Question: ## Problem
As far as I understand in RAP every single servlet request should go through the Equinox Servlet Bridge. This includes the Help pages, which are JSP files inside the org.eclipse.help.webapp plugin.
I have the following Servlet Mapping in the Web.xml:
'''
<servlet-mapping>
<servlet-name>equinoxbridgeservlet</servlet-name>
<url-pattern>/*</url-pattern>
</servlet-mapping>
'''
If I deploy my application into websphere, then I cannot open the help, and I get this error:

It seems, that WebSphere simply ignores my will, that I want to handle even the "/index.jsp" url with the equinox servlet.
## Already Tried
I tried the custom property of the web container, but it did not help.
In the <URL> it is stated:
> When a url-pattern is defined in the jsp-property-group of the
web.xml, file, it is typically mapped to, and handled by the
JavaServer Page (JSP) engine. If you have applications that must
override this mapping so that they can handle and serve the JSP
content themselves, set the
com.ibm.ws.webcontainer.enableJspMappingOverride property to true.
I also added the following snippet to the web xml, but it also did not help:
'''
<jsp-config>
<jsp-property-group>
<description>Enables using help webapp JSP pages with Websphere</description>
<url-pattern>*.jsp</url-pattern>
</jsp-property-group>
</jsp-config>
'''
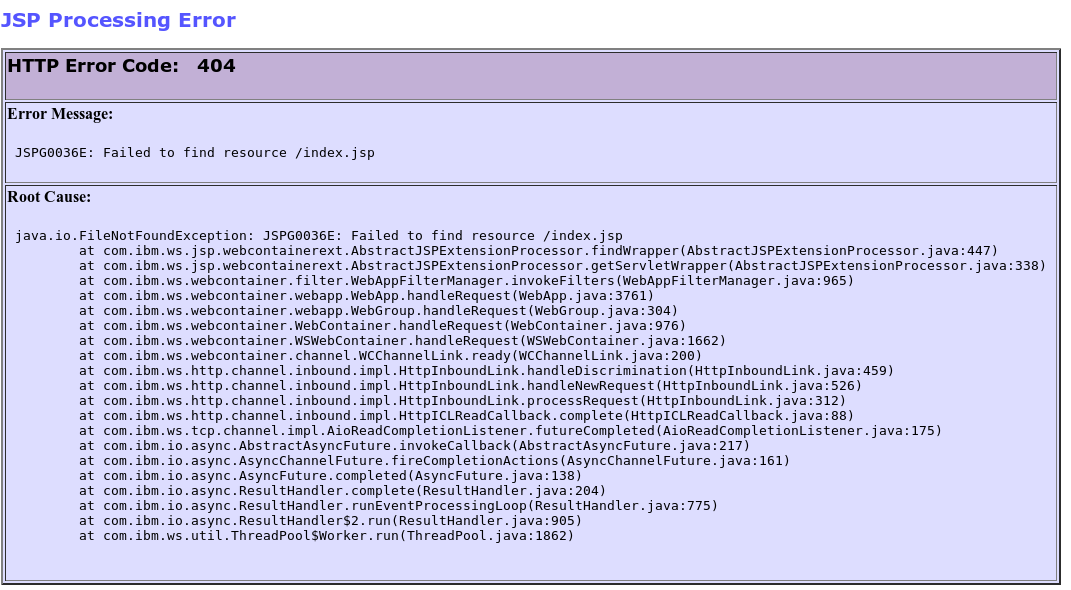
Answer: It seems, that the custom property is neccessary, but not enough. I need an extra servlet mapping as <URL>.
So the mapping should look like this:
'''
<servlet-mapping>
<servlet-name>equinoxbridgeservlet</servlet-name>
<url-pattern>/*</url-pattern>
</servlet-mapping>
<servlet-mapping>
<servlet-name>equinoxbridgeservlet</servlet-name>
<url-pattern>*.jsp</url-pattern>
</servlet-mapping>
'''